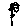
Label: flower